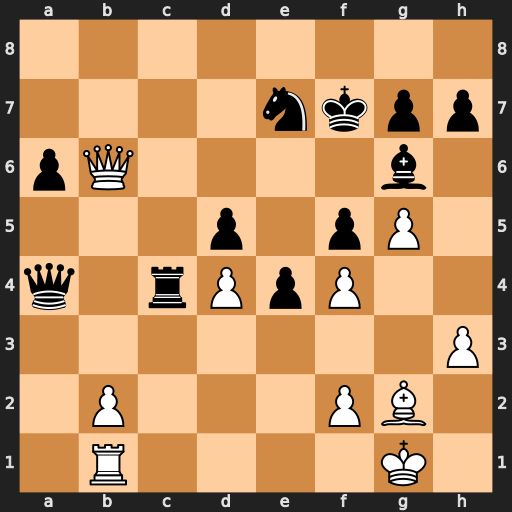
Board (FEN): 8/4nkpp/pQ4b1/3p1pP1/q1rPpP2/7P/1P3PB1/1R4K1
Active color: w
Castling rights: -
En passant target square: -
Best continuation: b3 Qb5 bxc4 Qxb6 Rxb6